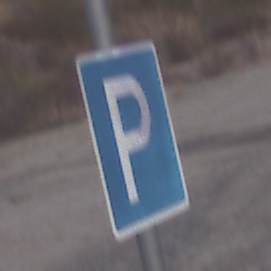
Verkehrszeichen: Parken
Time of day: SunriseSunset
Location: Outdoor (Suburban)
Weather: PartlyCloudy
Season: NotSpecified
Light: Natural